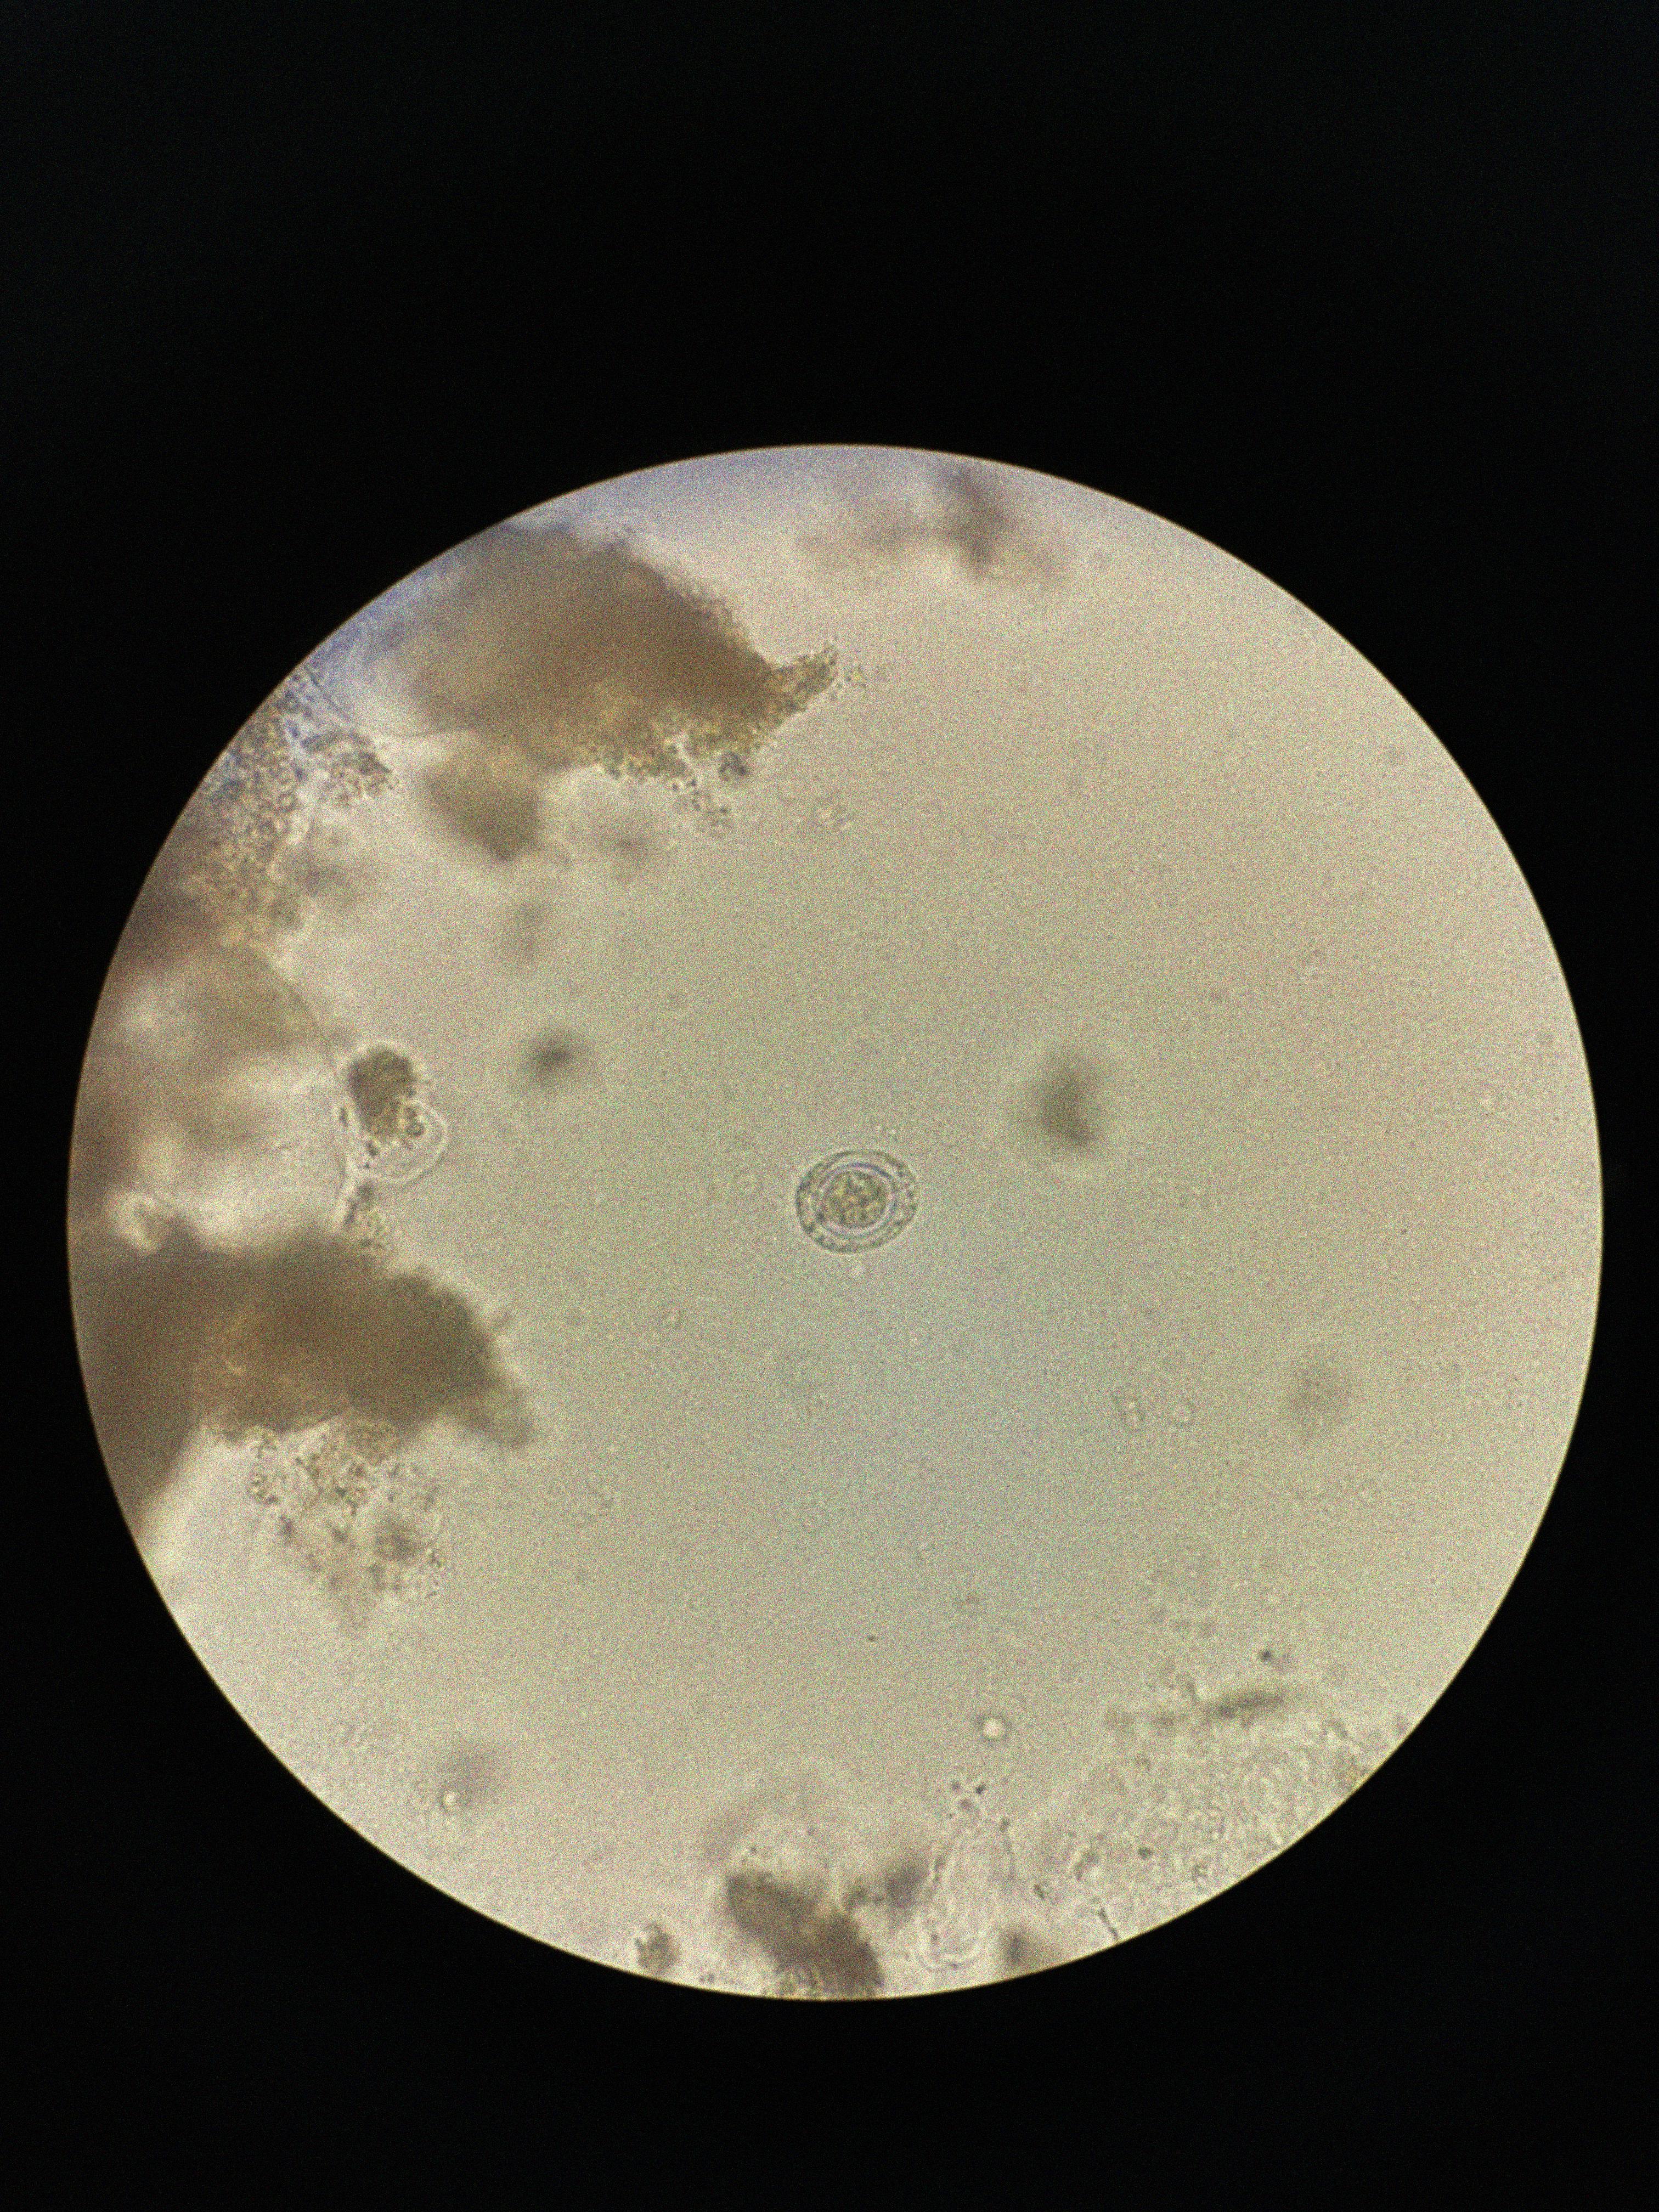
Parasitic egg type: Hymenolepis nana